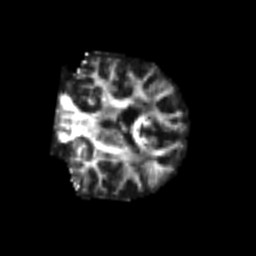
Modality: FA
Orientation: coronal
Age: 60
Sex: male
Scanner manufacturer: siemens
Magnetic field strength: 3 T
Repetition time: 4.999 s
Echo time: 0.07946 s